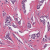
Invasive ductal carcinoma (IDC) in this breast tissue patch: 1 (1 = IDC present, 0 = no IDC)